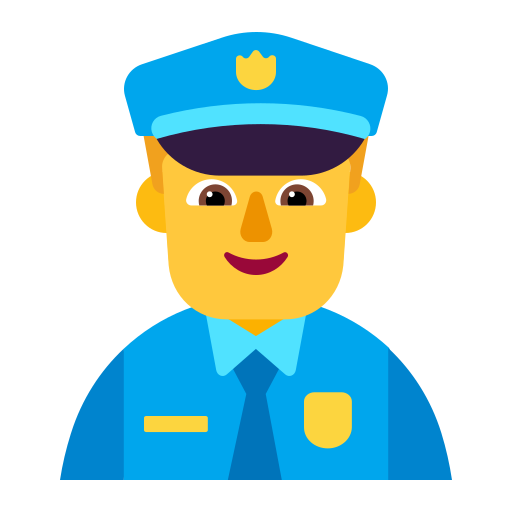
man police officer flat default